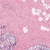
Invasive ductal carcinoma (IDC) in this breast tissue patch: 1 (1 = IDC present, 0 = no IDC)